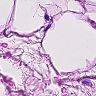
Metastatic tissue present: no